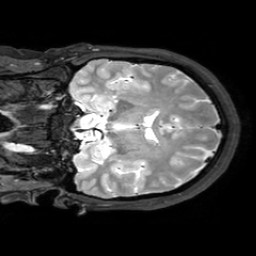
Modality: T2w
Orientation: coronal
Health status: healthy
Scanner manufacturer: philips
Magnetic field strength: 3 T
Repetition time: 2.5 s
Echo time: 0.1832 s